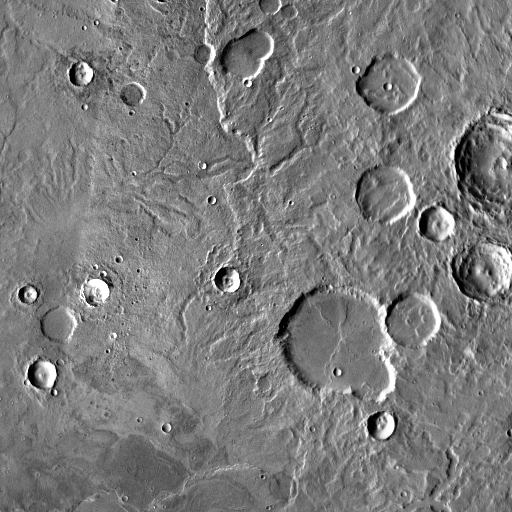
Crater classes present: Background, Other, Layered, Buried, Secondary